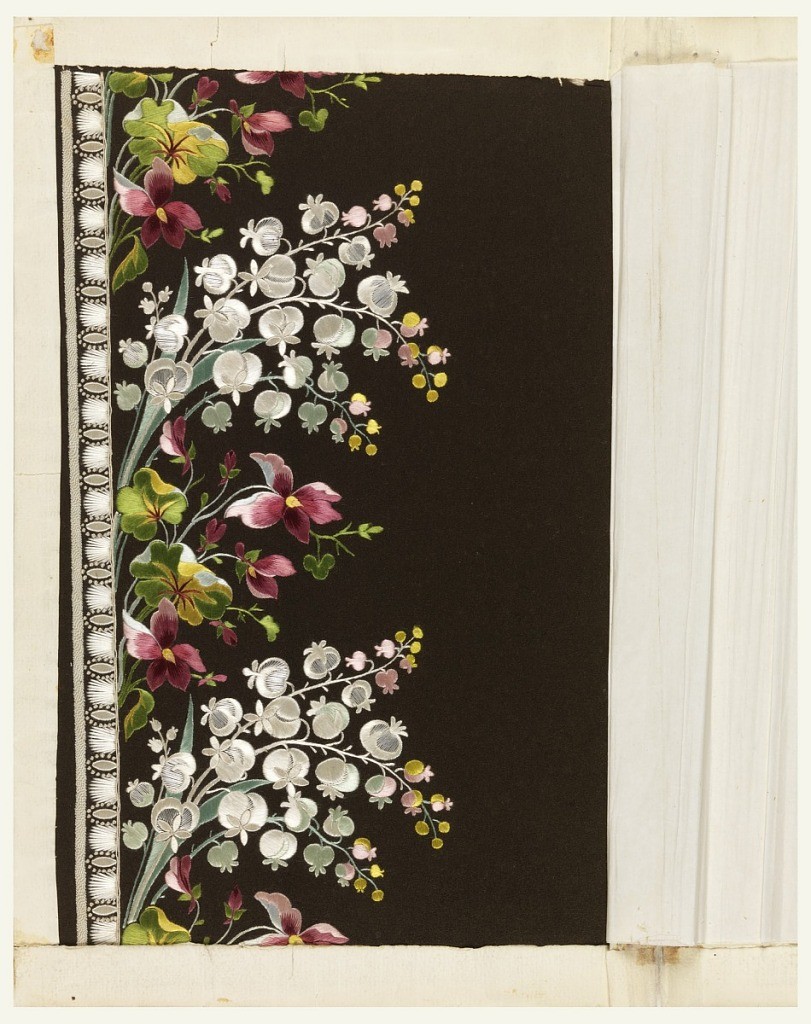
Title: Embroidery sample
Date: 1790–1800
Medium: silk, wool Technique: embroidered on plain weave
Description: Multicolored silk embroidery in a floral design on a napped brown ground.